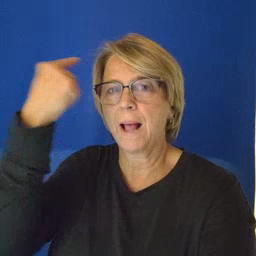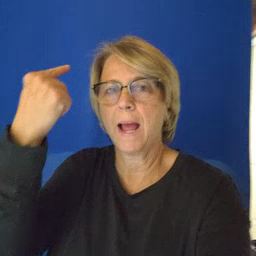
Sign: black